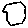
Label: hexagon